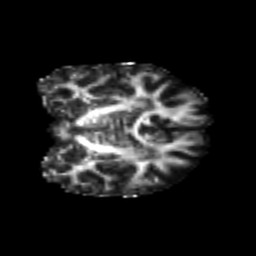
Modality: FA
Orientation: coronal
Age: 25
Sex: female
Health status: healthy
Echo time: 0.074 s